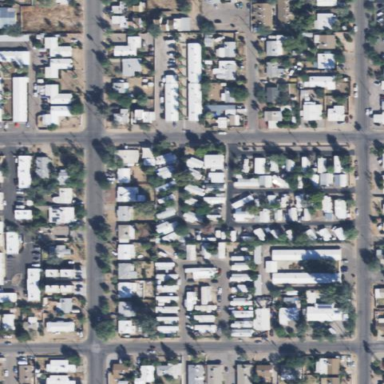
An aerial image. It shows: Residential area known as trailer park.